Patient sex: M
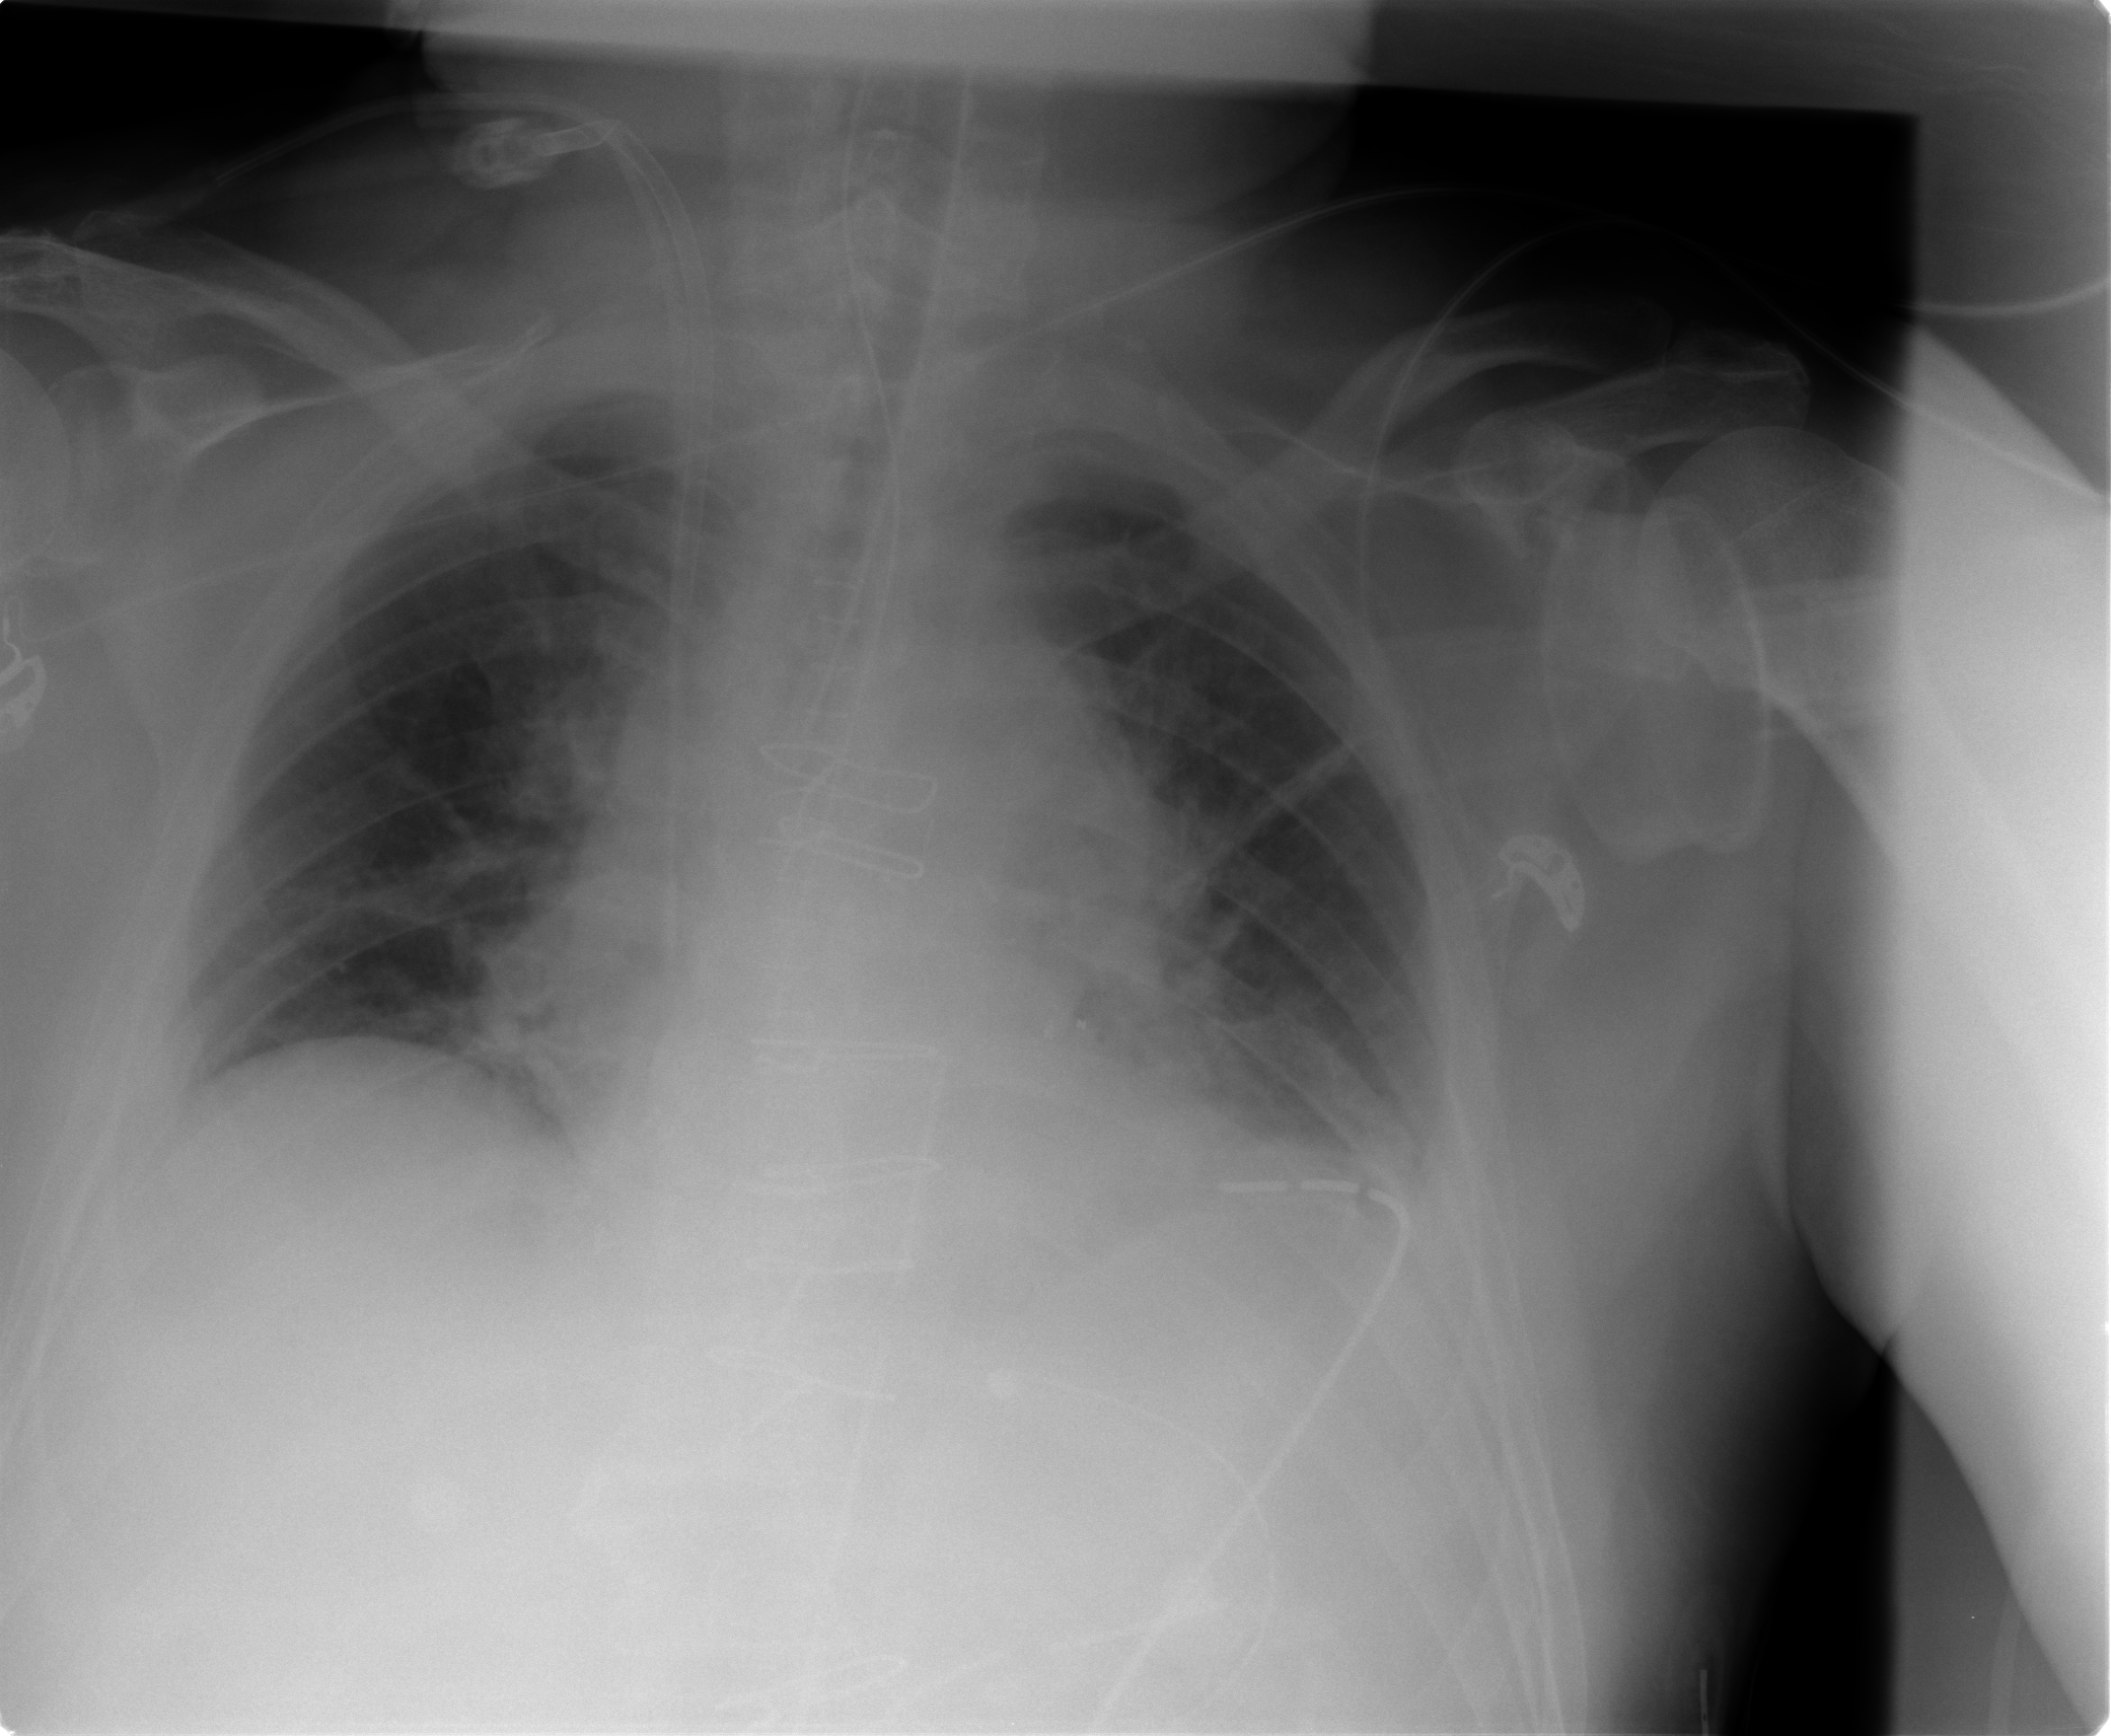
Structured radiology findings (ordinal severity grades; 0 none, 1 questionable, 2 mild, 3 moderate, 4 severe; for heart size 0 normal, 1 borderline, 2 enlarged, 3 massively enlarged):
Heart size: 2
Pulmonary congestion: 2
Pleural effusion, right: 1
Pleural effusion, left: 1
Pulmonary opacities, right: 0
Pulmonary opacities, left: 0
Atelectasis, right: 2
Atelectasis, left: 2